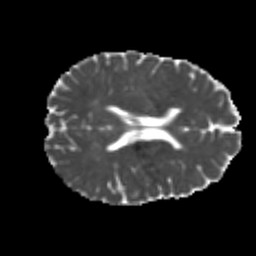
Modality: MD
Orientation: axial
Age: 20
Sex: male
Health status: healthy
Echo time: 0.074 s